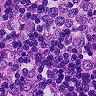
Metastatic tissue present: yes